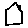
Label: house